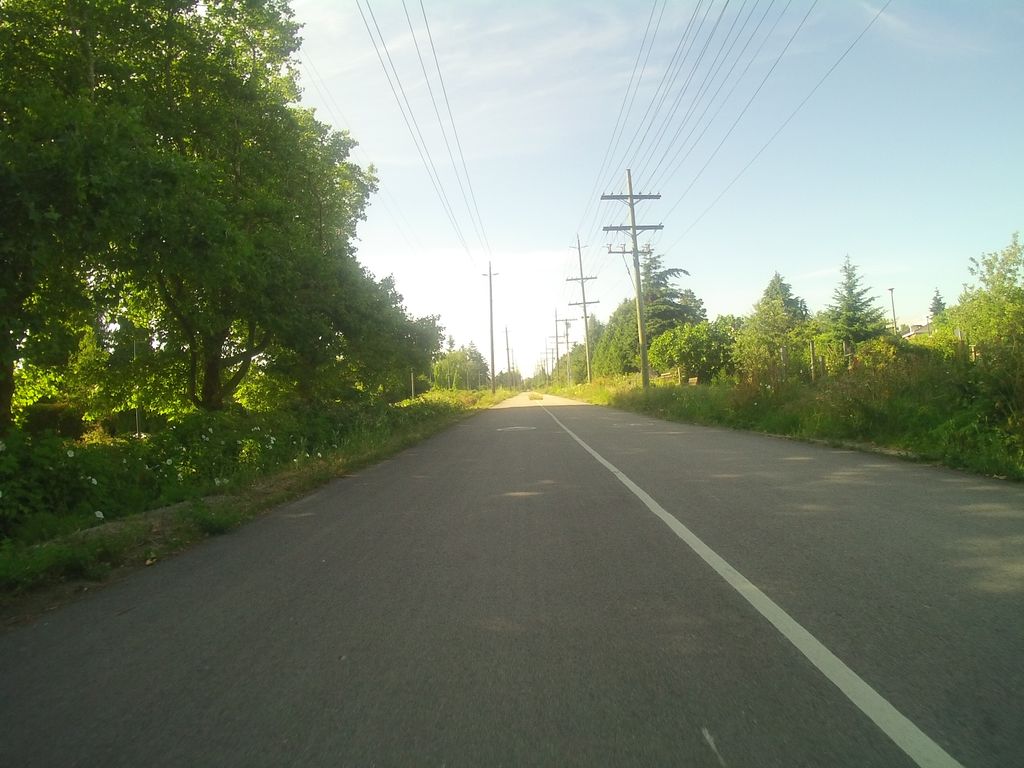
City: vancouver